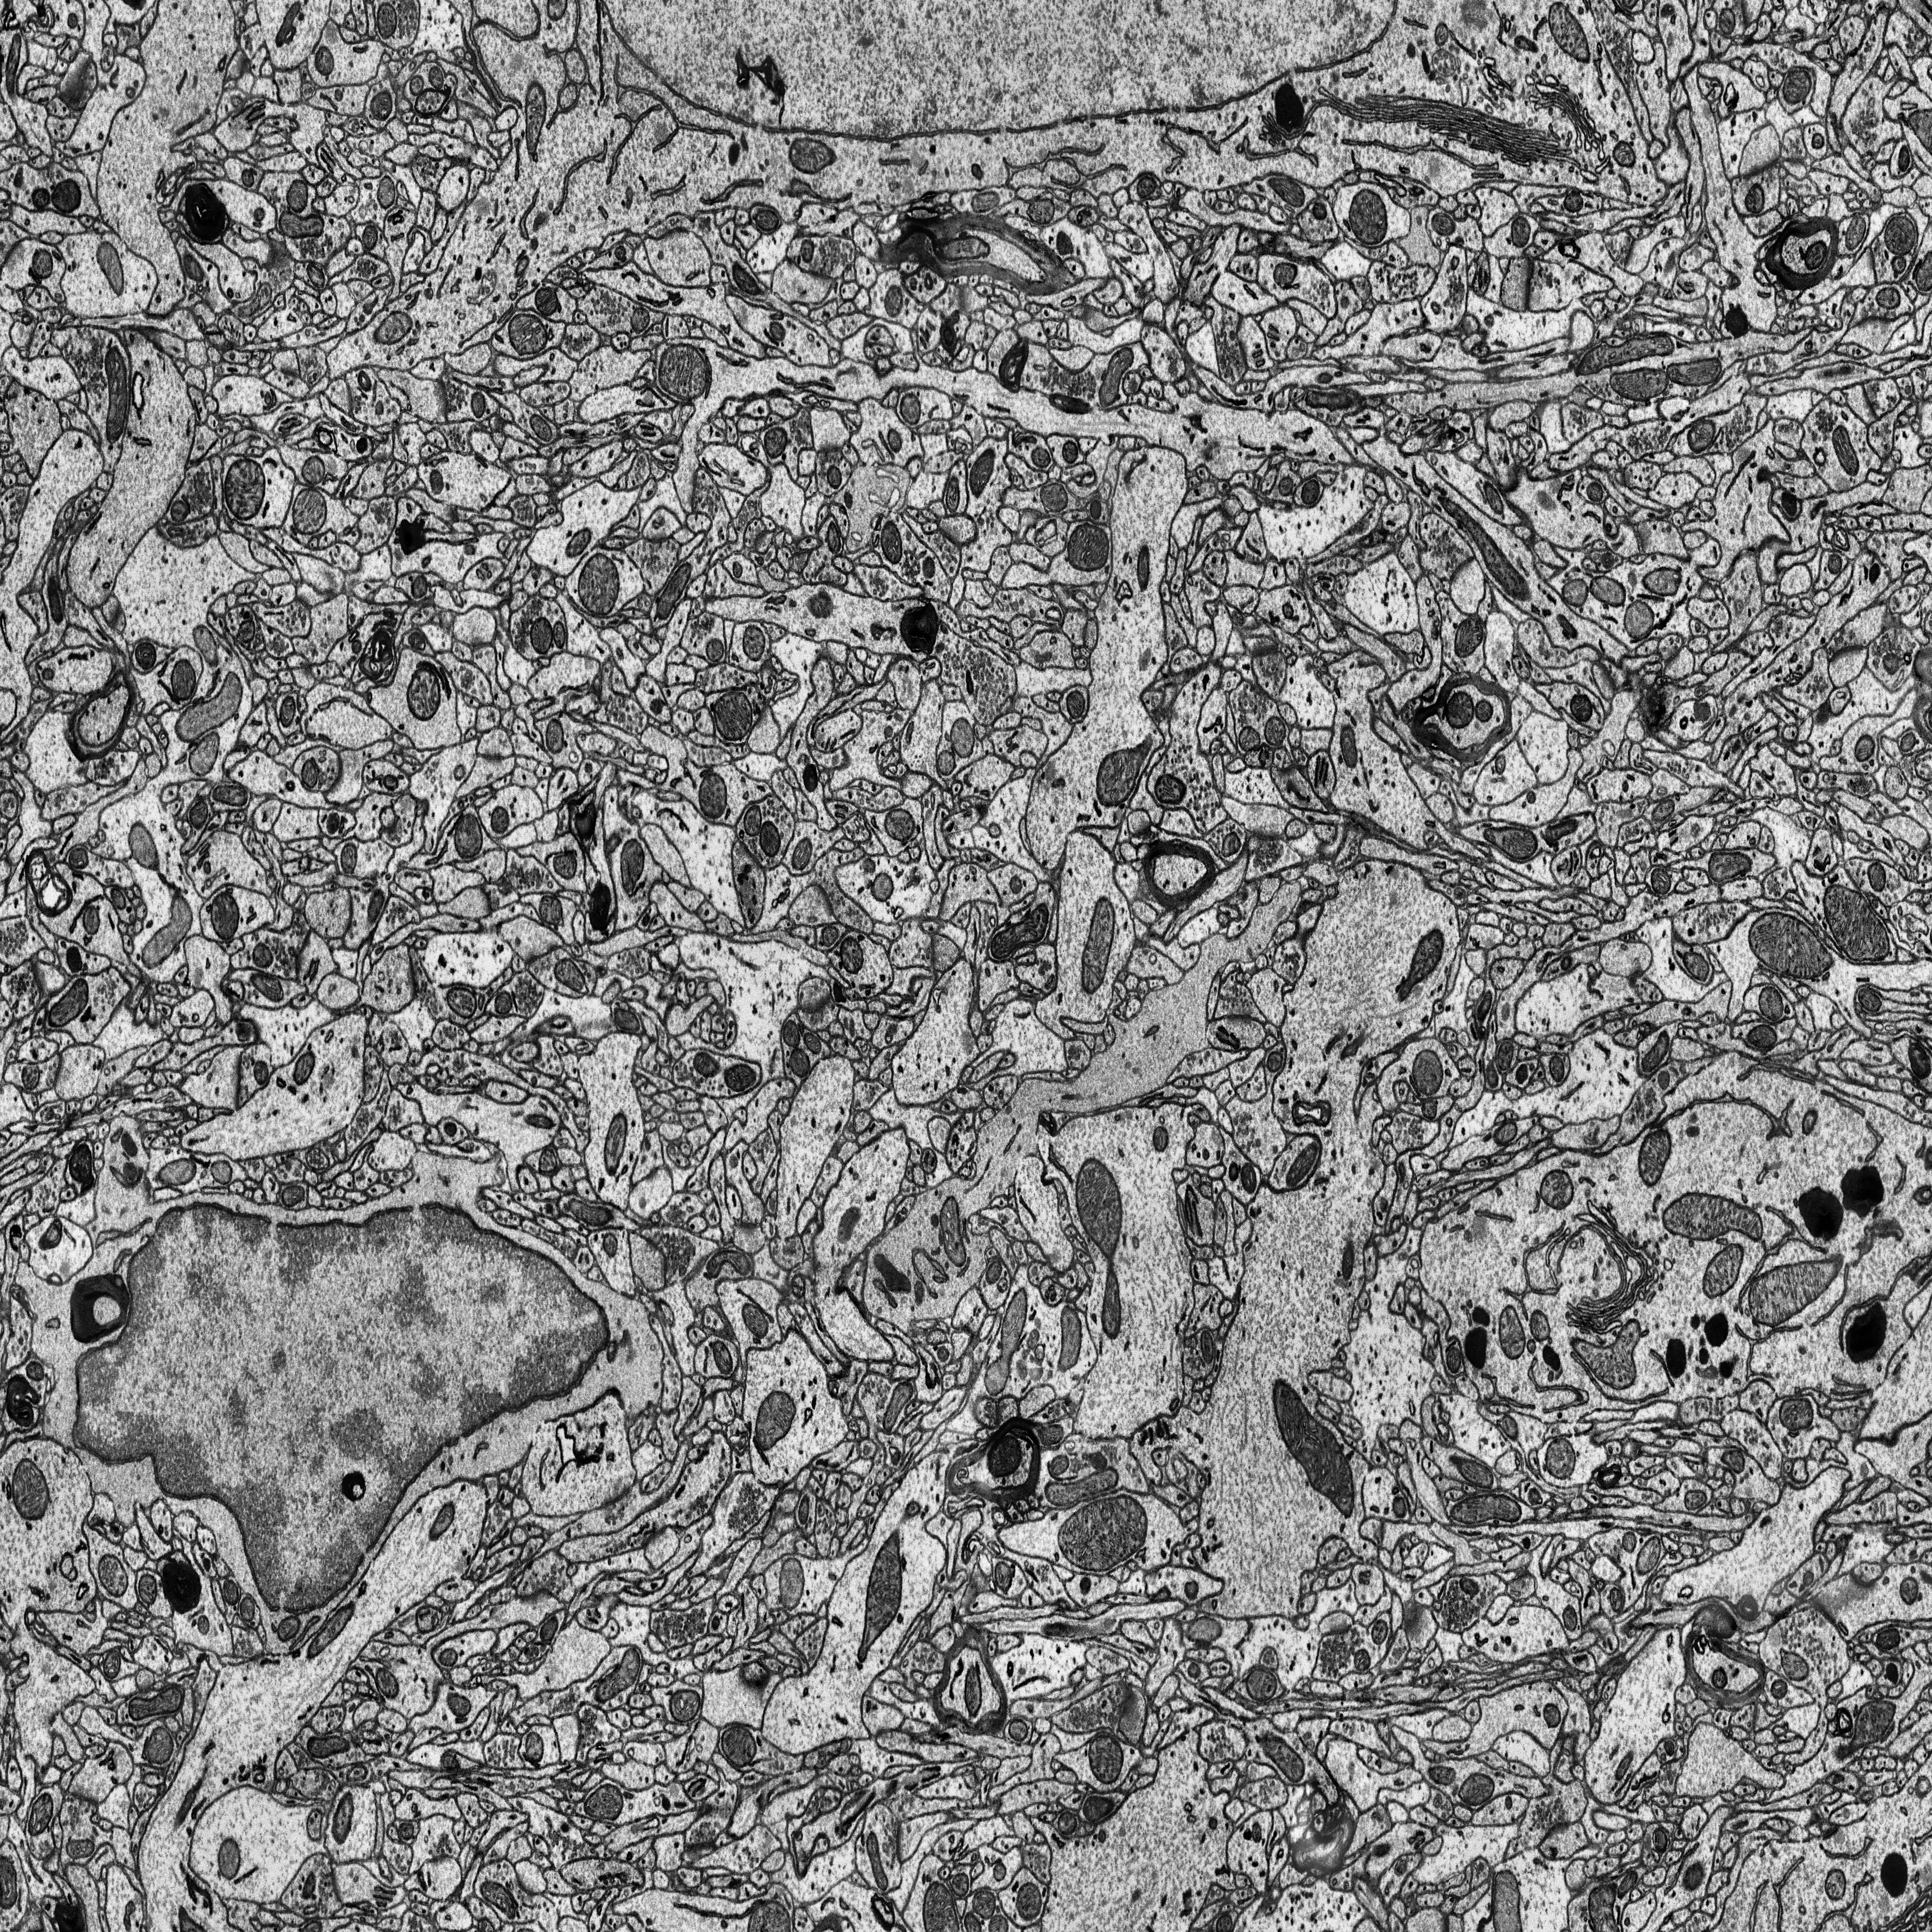
Electron microscopy slice of rat cortex tissue
Slice depth (z): 72
Mitochondria instances in slice: 375